Question: # problem
I am trying to create a general function to draw pie charts using 'ggplot2'. What I have written works under . The context in which it performs suboptimally is when there are small proportions (see the plot below). So I want to customize the positions of the label along the radial axis in such a way that they minimize overlap. Note that I can just hardcode position values for labels in such a way that it will work for plot, but I would like to choose a strategy that is more generalizable.
# data
'''
# setup
set.seed(123)
library(ggplot2)
# for reproducibility
df <-
structure(list(
epoch = structure(c(1L, 2L, 1L, 2L, 1L, 2L, 1L, 2L),
.Label = c("Before", "After"),
class = "factor"
),
mode = structure(c(1L, 1L, 2L, 2L, 3L, 3L, 4L, 4L),
.Label = c("A", "P", "C", "T"), class = "factor"
),
counts = c(30916L, 21117L, 7676L, 1962L, 1663L, 462L, 7221L,
197L),
perc = c(
65.1192181312663,
88.9586317297161,
16.1681691802174,
8.26522874715646,
3.50282247872609,
1.94624652455978,
15.2097902097902,
0.829892998567697
),
label = c("65%", "89%", "16%", "8%",
"4%", "2%", "15%", "1%")
),
row.names = c(NA, -8L),
class = c("tbl_df",
"tbl", "data.frame")
)
'''
# plot
Note here that, for 'After' facet, the labels are overlapping and I would like to find a general solution as to how to perturb radial positions of labels so that they overlap minimally.
How can this be done?
'''
ggplot2::ggplot(data = df, mapping = ggplot2::aes(x = "", y = perc)) +
ggplot2::geom_col(
mapping = ggplot2::aes(fill = mode),
position = "fill",
color = "black",
width = 1,
na.rm = TRUE
) + # adding label with percentages and/or counts
rlang::exec(
.fn = ggplot2::geom_label,
mapping = ggplot2::aes(label = label, group = mode),
position = ggplot2::position_fill(vjust = 0.5),
show.legend = FALSE,
na.rm = TRUE
) +
ggplot2::facet_wrap(facets = ~epoch) +
ggplot2::coord_polar(theta = "y")
'''

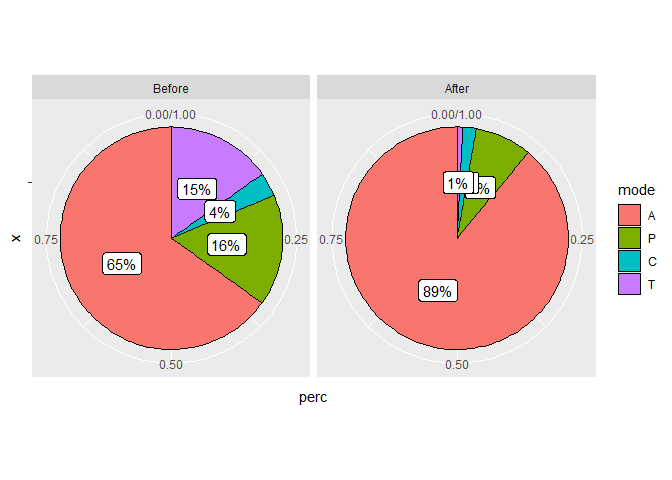
Answer: You could try 'geom_label_repel' from the 'ggrepel' package. Just ensure you set the direction parameter to "y":
'''
ggplot2::ggplot(data = df, mapping = ggplot2::aes(x = "", y = perc)) +
ggplot2::geom_col(
mapping = ggplot2::aes(fill = mode),
position = "fill",
color = "black",
width = 1,
na.rm = TRUE
) + # adding label with percentages and/or counts
rlang::exec(
.fn = ggrepel::geom_label_repel,
mapping = ggplot2::aes(label = label, group = mode),
position = ggplot2::position_fill(vjust = 0.5), direction = "y",
show.legend = FALSE,
na.rm = TRUE
) +
ggplot2::facet_wrap(facets = ~epoch) +
ggplot2::coord_polar(theta = "y")
'''
<URL>